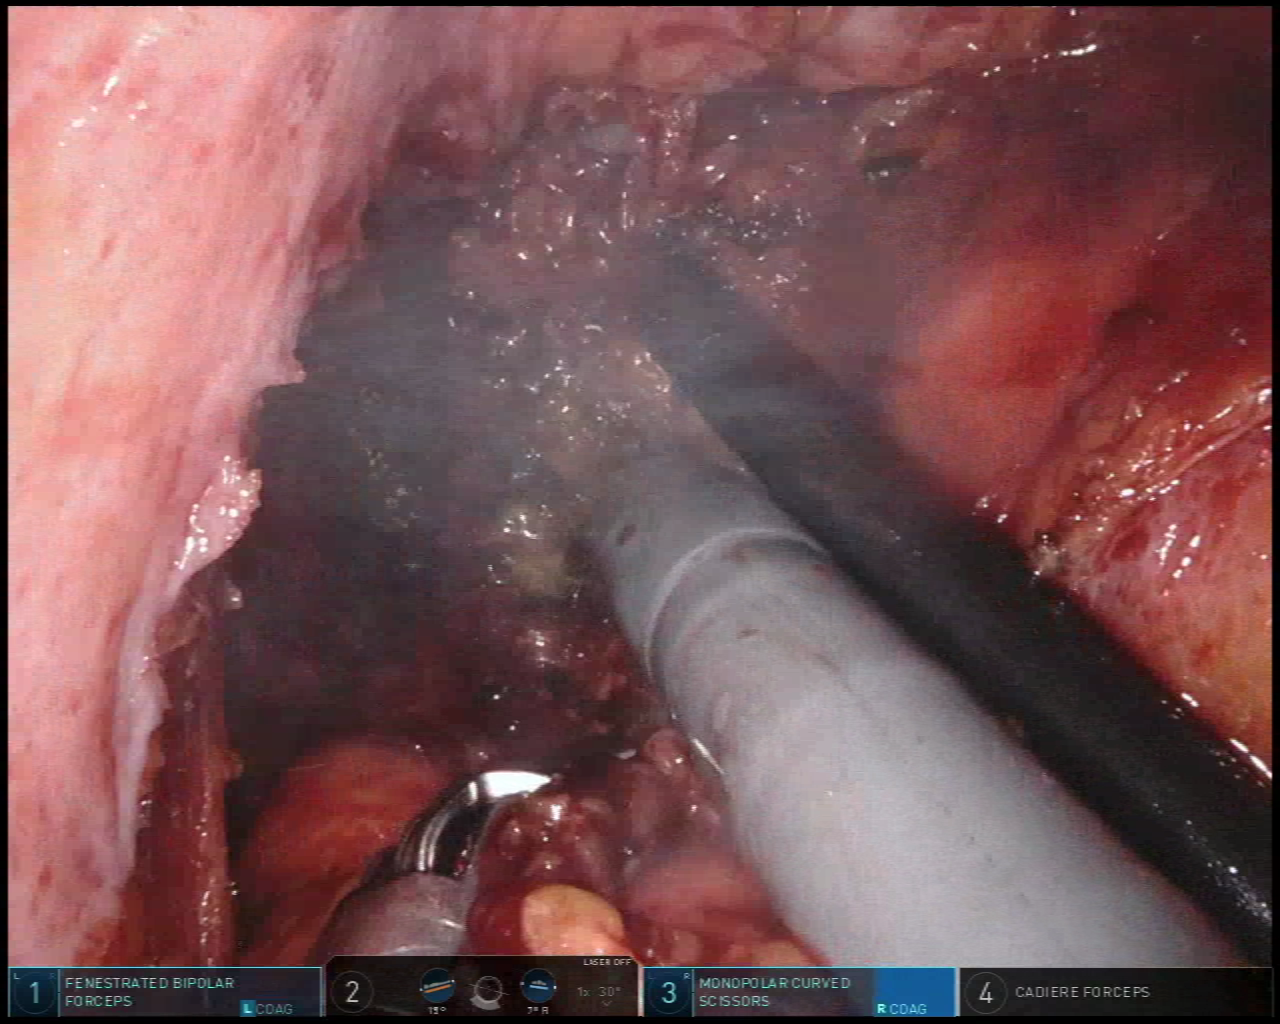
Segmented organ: vesicular_glands
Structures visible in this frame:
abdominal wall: no
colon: no
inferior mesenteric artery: no
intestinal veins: no
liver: no
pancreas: no
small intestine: no
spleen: no
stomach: no
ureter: no
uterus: no
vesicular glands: yes